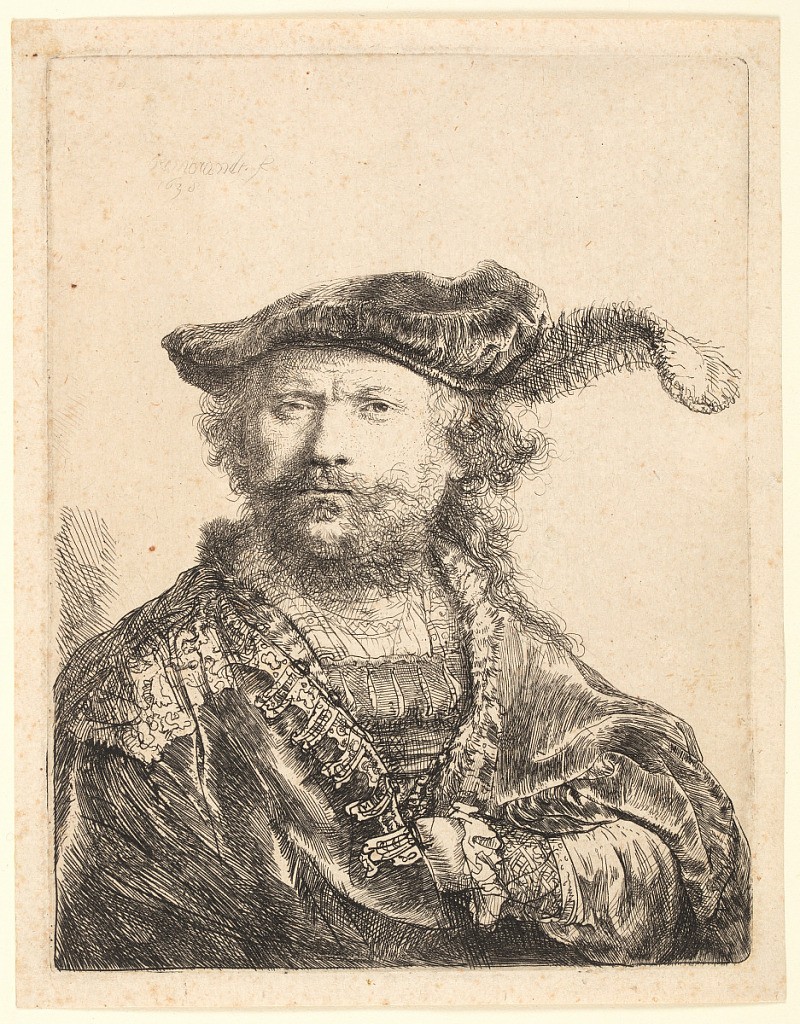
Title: Self Portrait in a Velvet Cap with Plume
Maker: Rembrandt Harmensz van Rijn, Dutch, 1606–1669
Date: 1638
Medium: Etching on laid paper
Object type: Print
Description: Half-length portrait of the artist, turned toward the right, the head facing the spectator, full-face. He wears a velvet cap with a plume, and an elaborate costume. His left arm is visible.